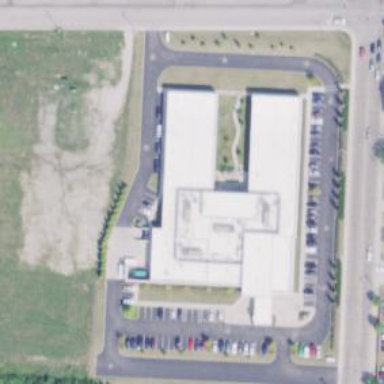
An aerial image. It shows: Hospital.